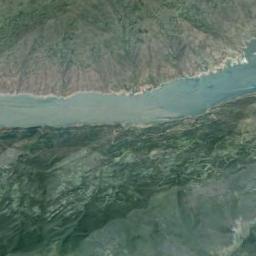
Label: river